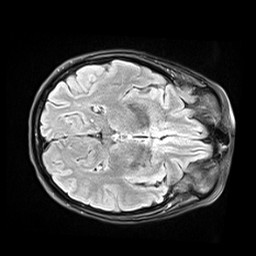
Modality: FLAIR
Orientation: axial
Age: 58
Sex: female
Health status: healthy
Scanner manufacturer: siemens
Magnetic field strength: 3 T
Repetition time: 9 s
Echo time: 0.088 s